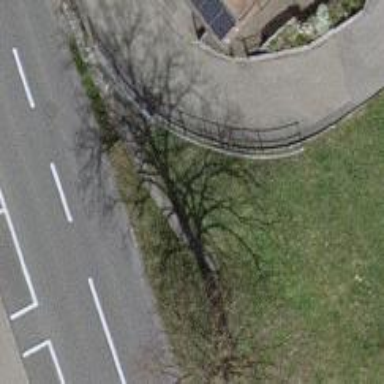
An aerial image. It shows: Retaining wall.